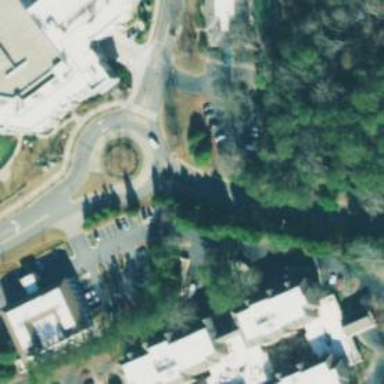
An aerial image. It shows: Residential road with roundabout.